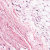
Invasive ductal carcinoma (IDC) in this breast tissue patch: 0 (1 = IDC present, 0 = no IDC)